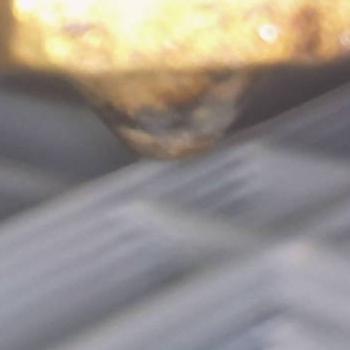
Flow rate: 79%